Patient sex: M
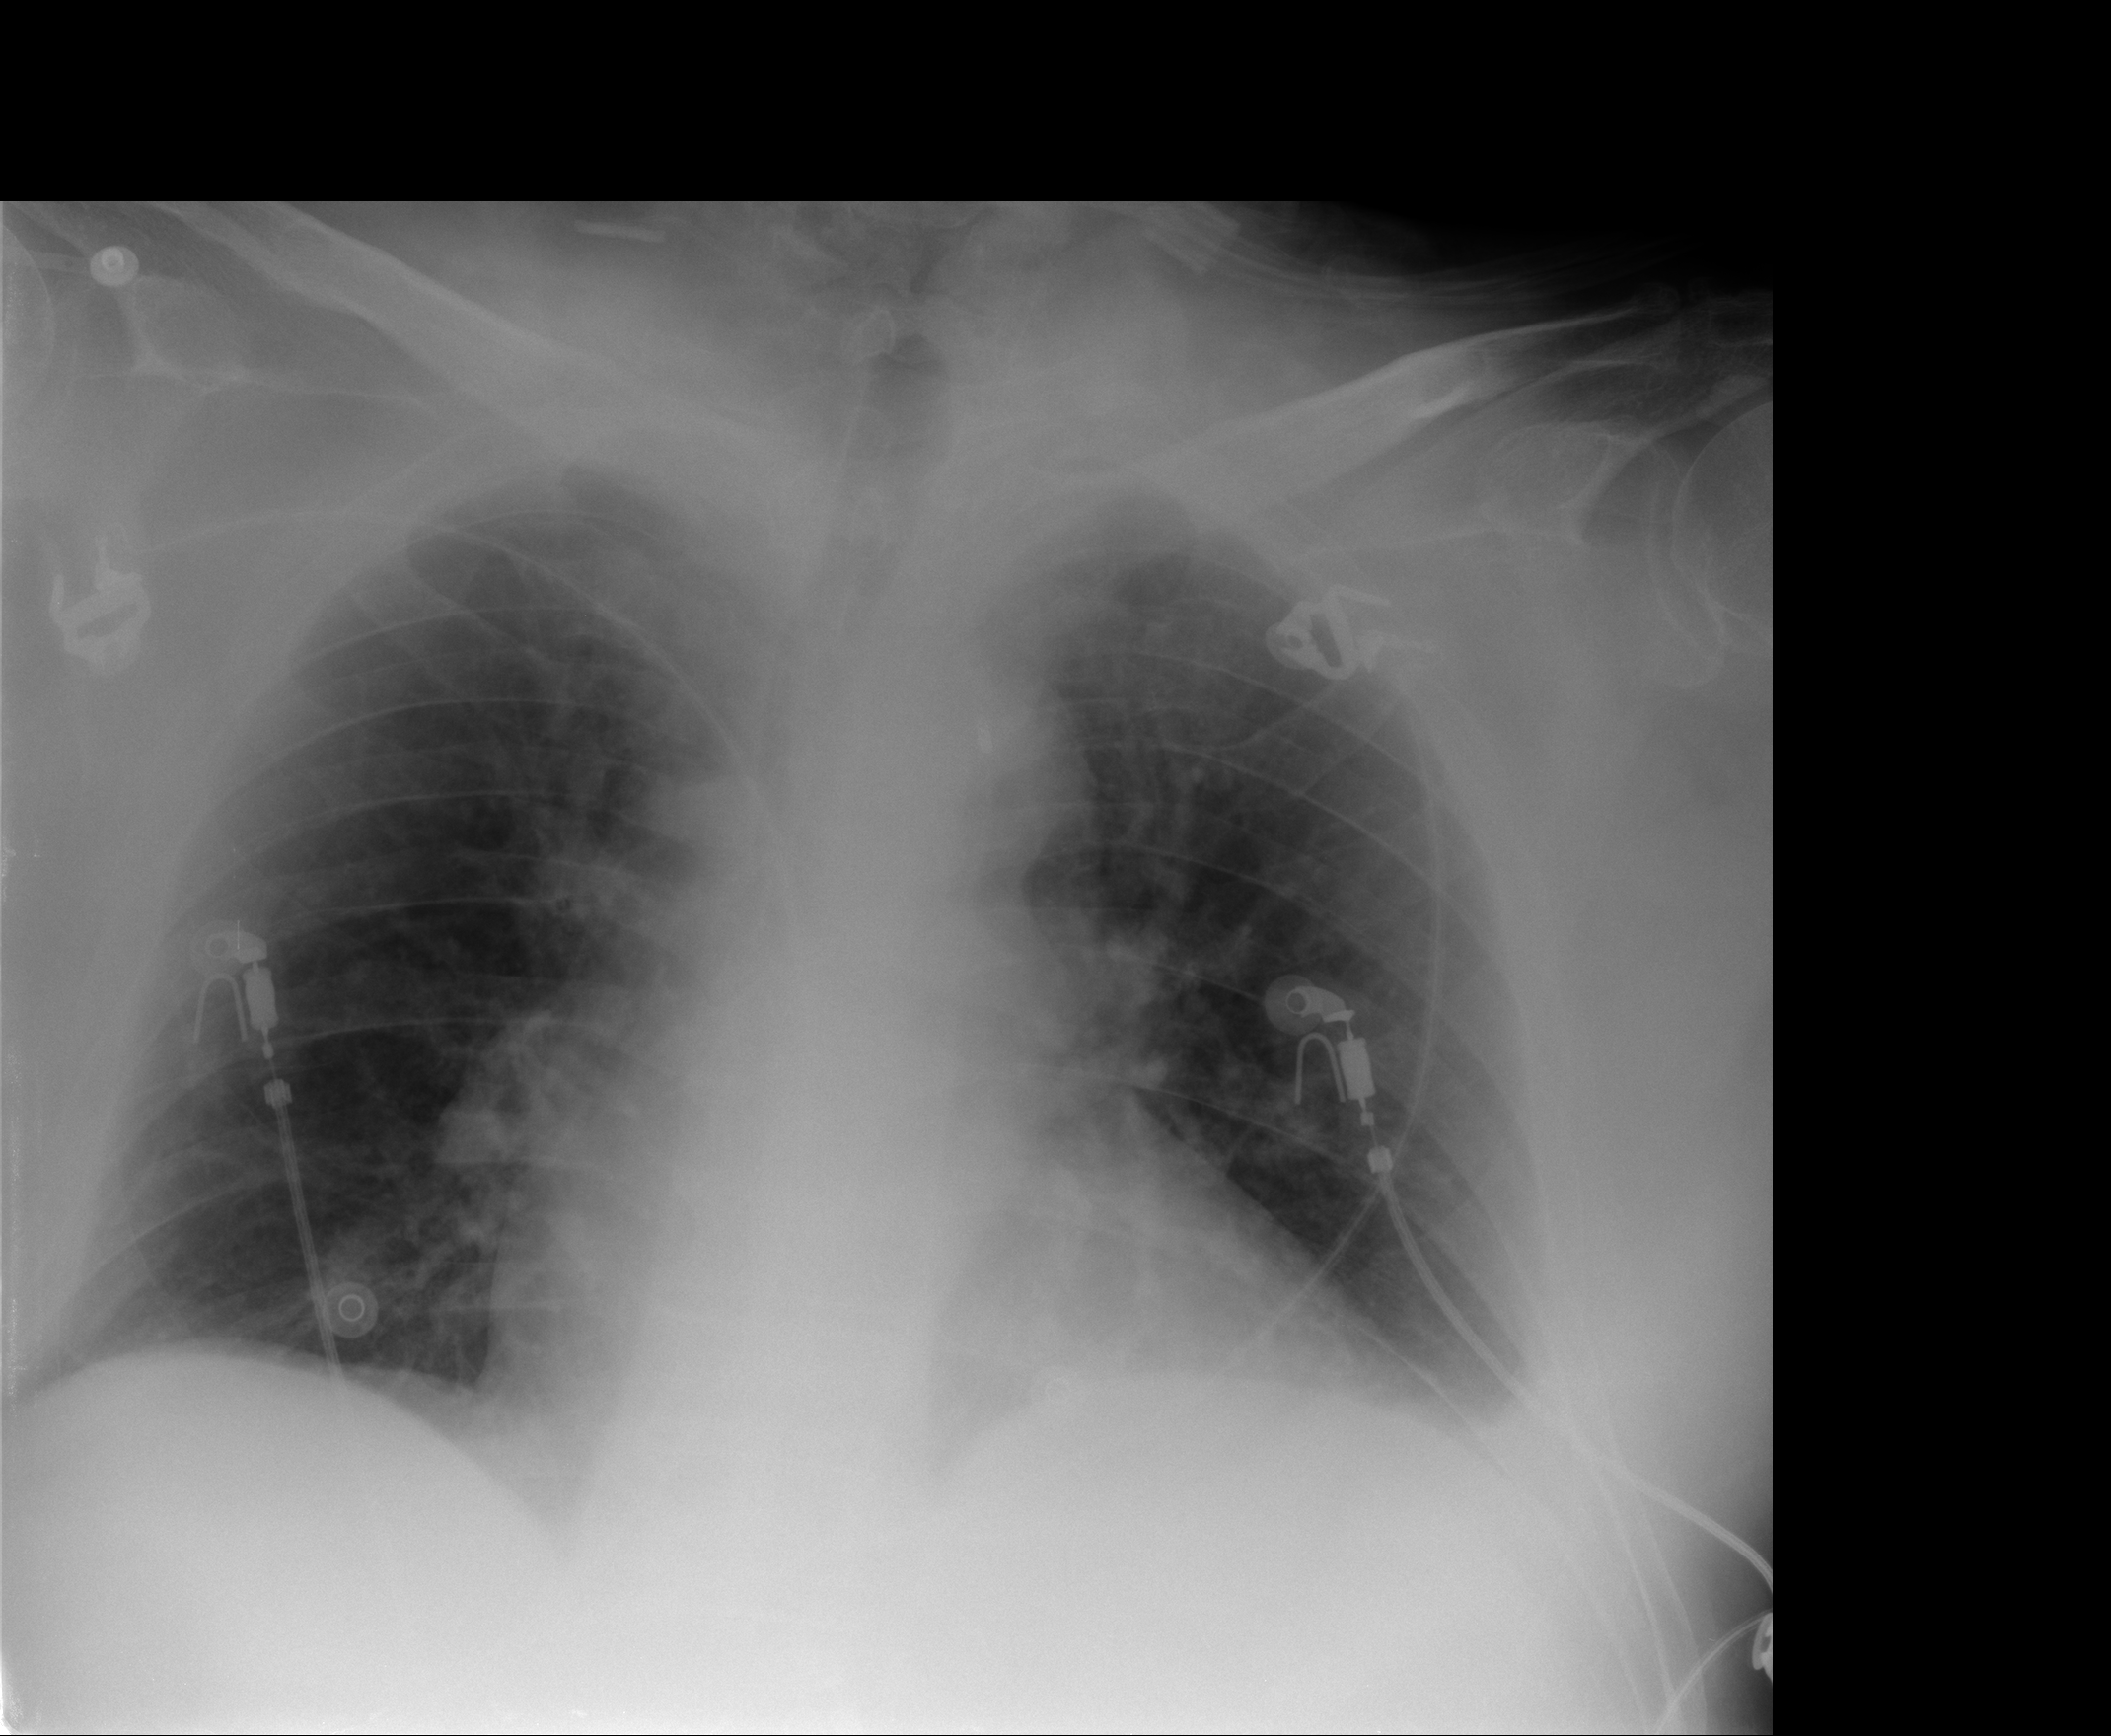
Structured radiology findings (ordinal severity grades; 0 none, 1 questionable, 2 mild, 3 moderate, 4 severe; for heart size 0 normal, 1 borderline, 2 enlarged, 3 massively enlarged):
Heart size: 1
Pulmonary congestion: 1
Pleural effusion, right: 0
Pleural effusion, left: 2
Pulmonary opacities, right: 0
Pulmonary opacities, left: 0
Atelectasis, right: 1
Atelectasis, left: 1